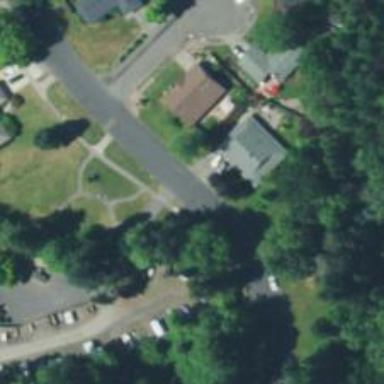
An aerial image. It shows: Residential road with sidewalk on the left side.